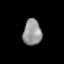
Tissue: lung
Cell type: Epithelial cells
Senescence score: 0.6356
Nuclear area (px): 470
Mean DAPI intensity: 148.685